Field crop: maize
Growth stage: 2
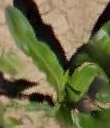
Species: maize